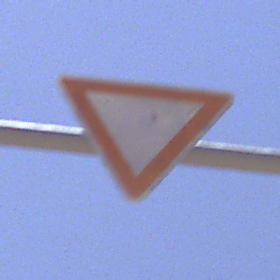
Verkehrszeichen: VorfahrtGewaehren
Umgebung: Outdoor, RoadRail
Tageszeit: Midday
Wetter: Clear
Licht: Natural
Jahreszeit: NotSpecified
Kontrast: HighContrast